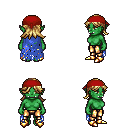
a pixel art fantasy rpg character, female body template, orc, green skin, blue tattered cape, gold greaves, blonde loose hair, red bandana, gold boots, four views (front, back, left, right), 2x2 character sprite sheet, small pixel art, hard edges, no anti-aliasing